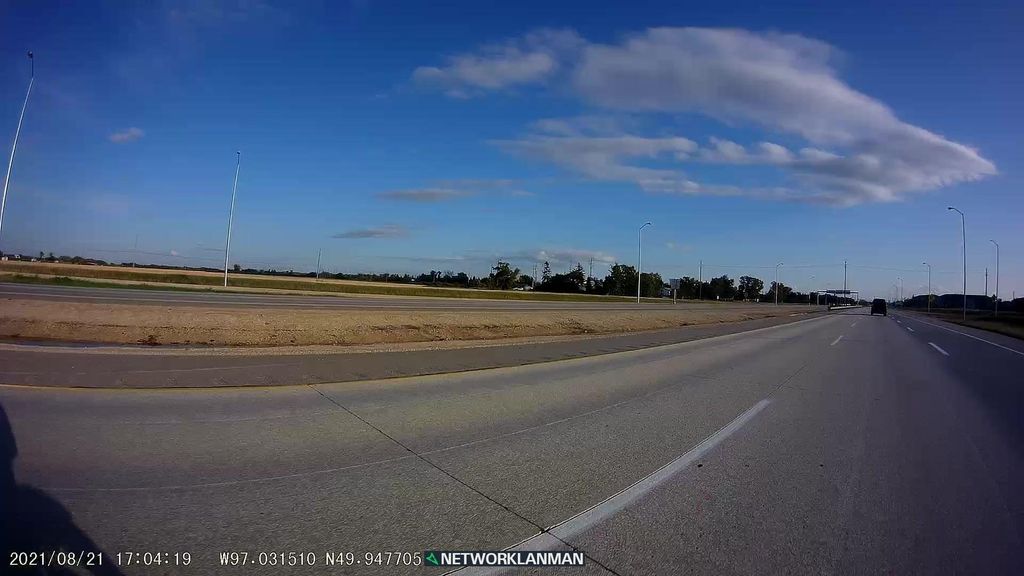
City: winnipeg